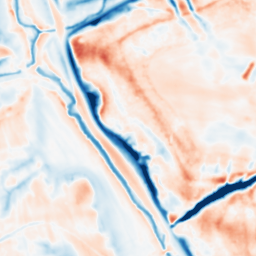
Category: multiscale
Decomposition family: dog_multiscale
Decomposition parameters: sigma_ratio: 2
n_scales: 3
base_sigma: 1
Upsampling method: sinc_hamming
Upsampling parameters: scale: 8
kernel_size: 16
Upsampling scale: 8